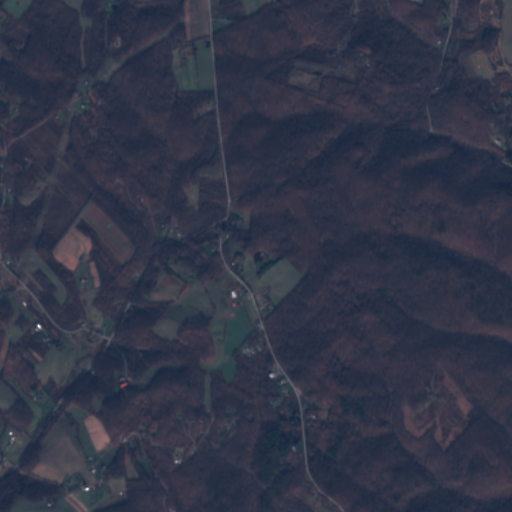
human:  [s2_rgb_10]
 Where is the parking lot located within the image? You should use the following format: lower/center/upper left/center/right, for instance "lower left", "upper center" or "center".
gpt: The parking lot is located in the upper center of the image.
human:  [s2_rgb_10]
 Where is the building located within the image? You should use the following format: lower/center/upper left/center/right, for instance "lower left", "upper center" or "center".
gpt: The building is located in the lower right of the image.
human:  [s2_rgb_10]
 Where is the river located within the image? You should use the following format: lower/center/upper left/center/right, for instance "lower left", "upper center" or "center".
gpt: The river is located in the upper of the image.
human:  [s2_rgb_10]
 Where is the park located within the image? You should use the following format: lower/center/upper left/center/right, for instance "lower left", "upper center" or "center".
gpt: There is no park in the image.